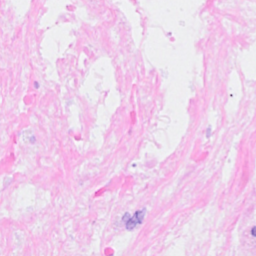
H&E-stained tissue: Breast